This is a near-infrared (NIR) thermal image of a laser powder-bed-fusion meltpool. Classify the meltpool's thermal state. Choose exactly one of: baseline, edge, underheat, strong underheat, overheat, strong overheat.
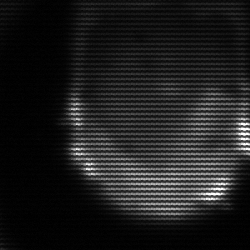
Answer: edge